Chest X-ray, AP view. Patient: 66 years old, sex M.
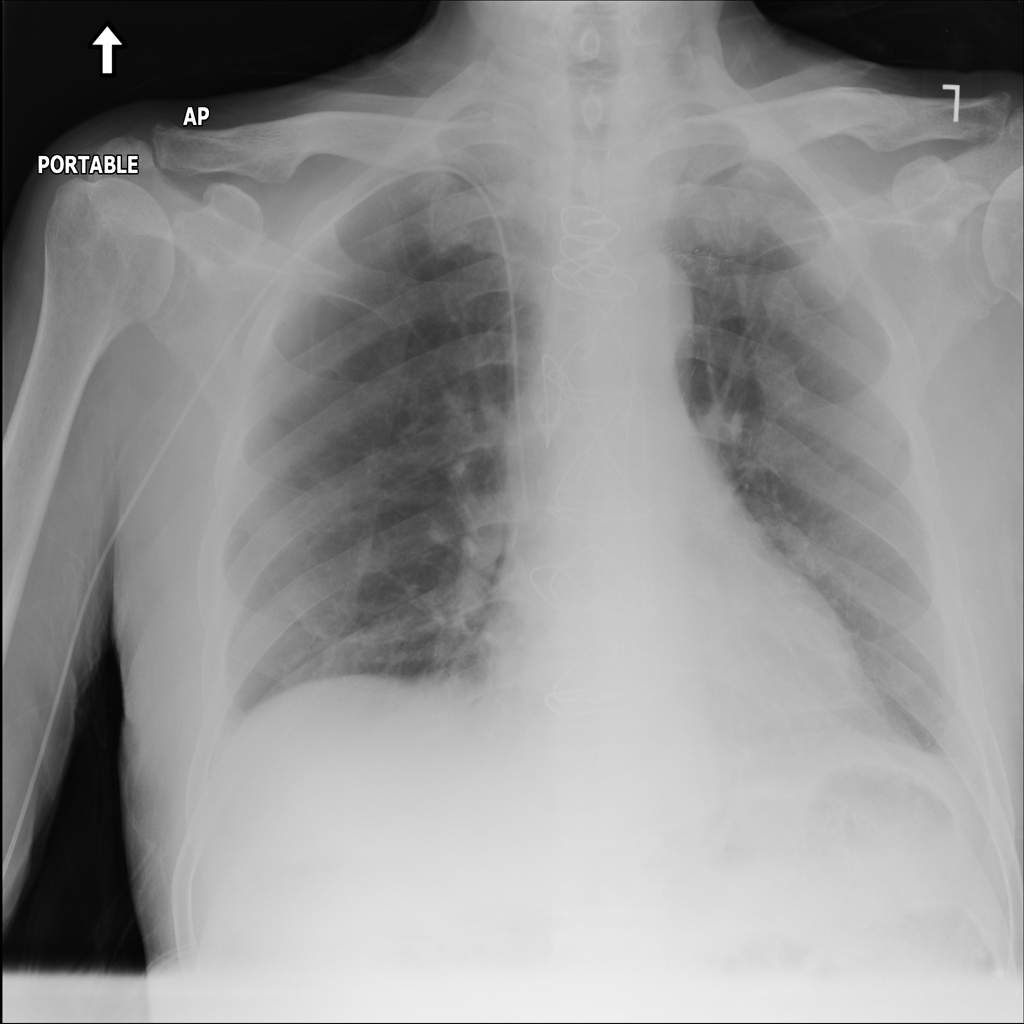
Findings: No Finding